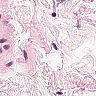
Metastatic tissue present: no